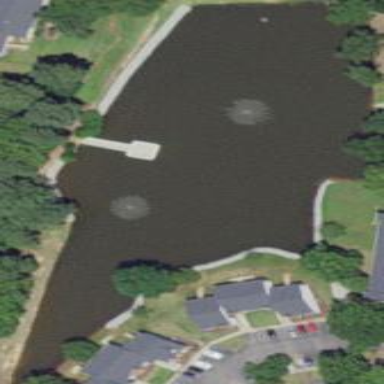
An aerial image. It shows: Peaceful pond surrounded by nature.